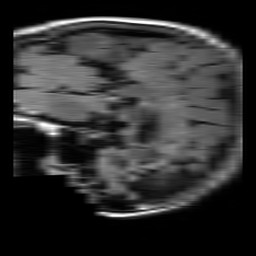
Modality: FLAIR
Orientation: sagittal
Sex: female
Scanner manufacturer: philips
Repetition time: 11 s
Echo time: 0.125 s